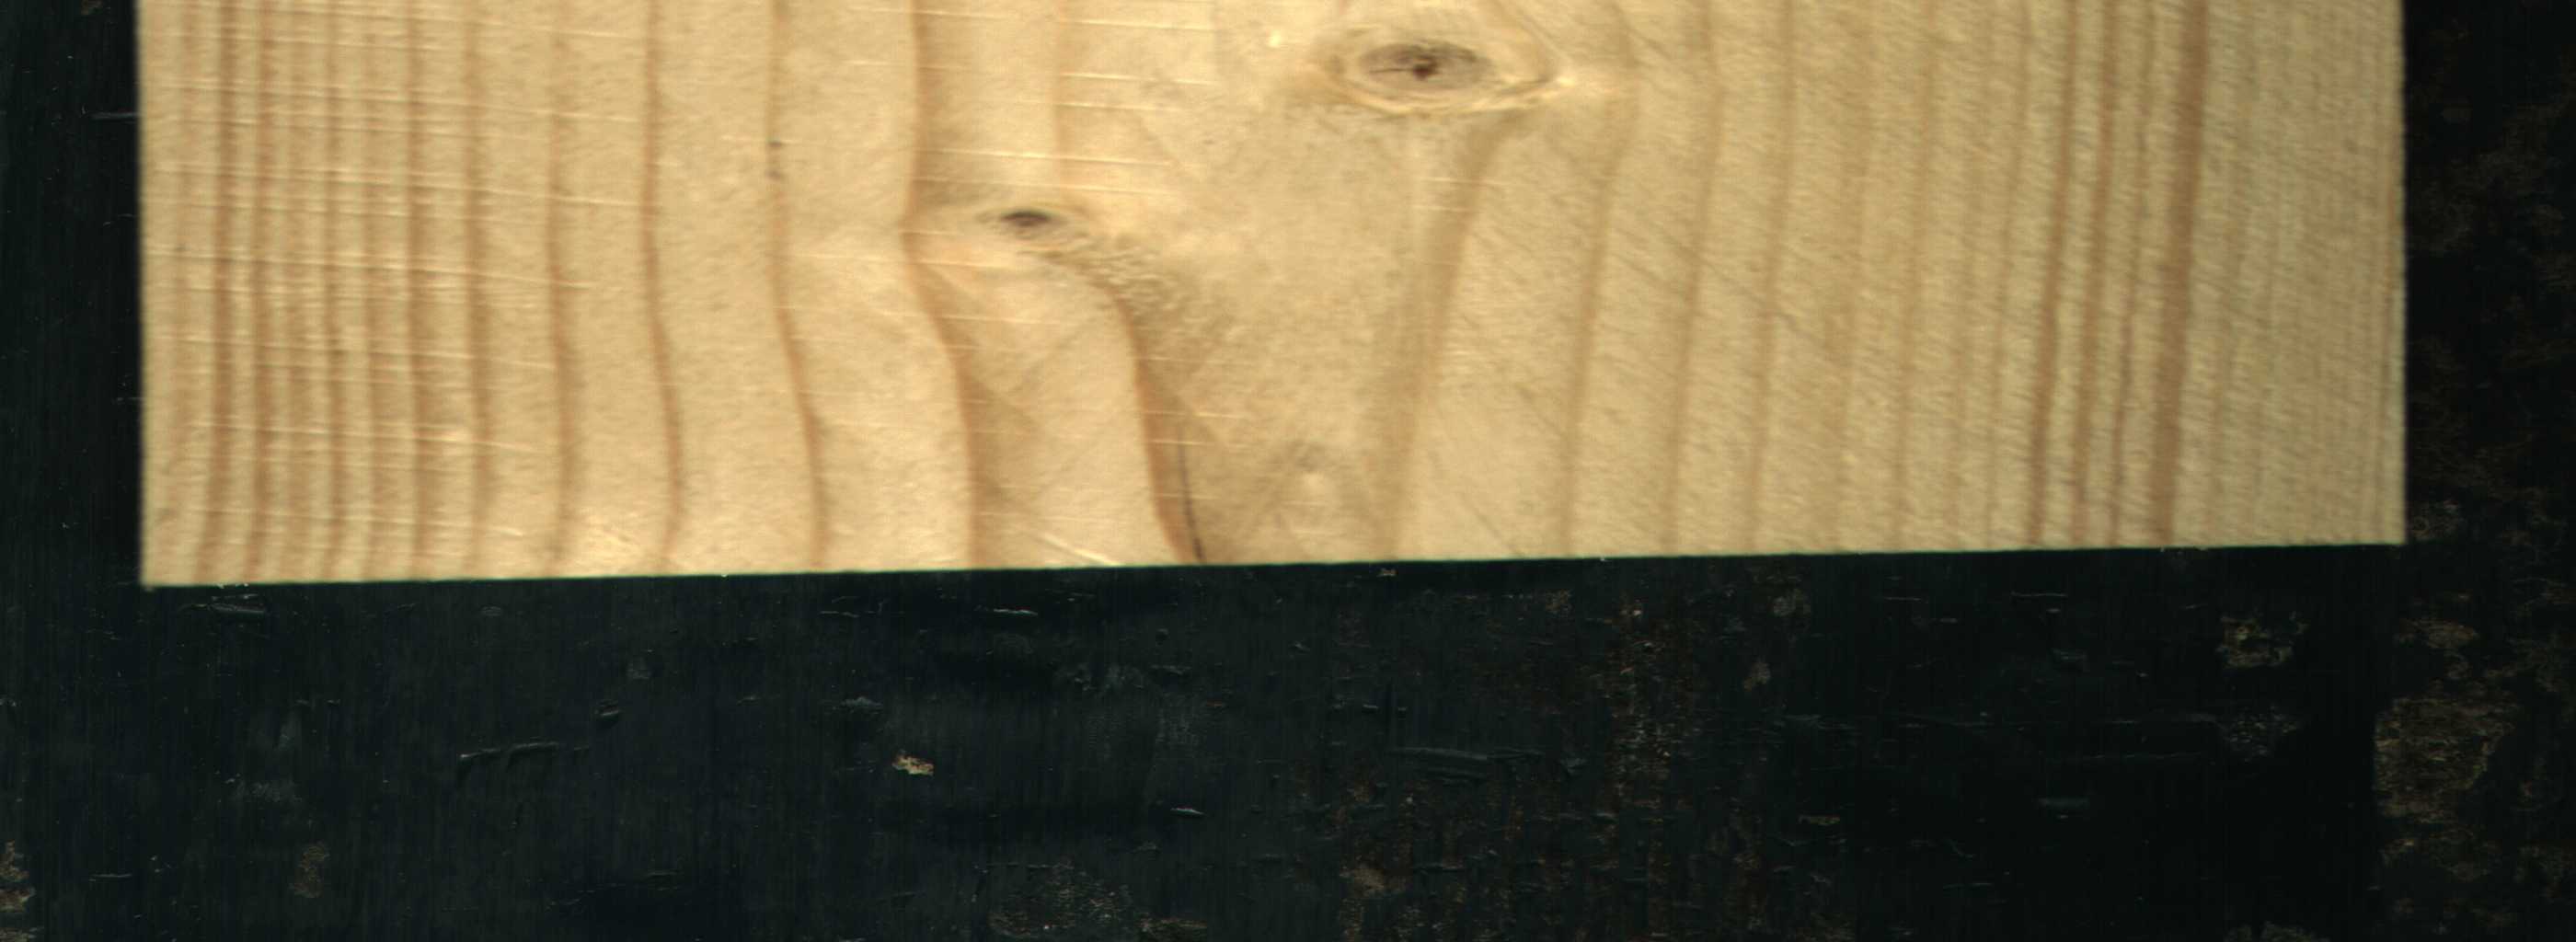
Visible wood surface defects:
Live_Knot
Live_Knot